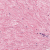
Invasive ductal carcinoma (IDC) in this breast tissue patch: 0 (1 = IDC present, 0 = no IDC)